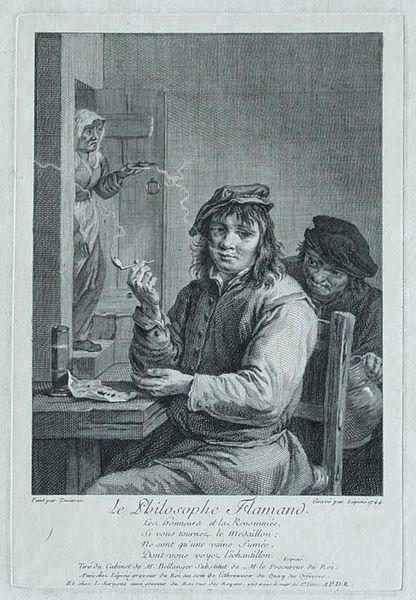
Titel: Le philosophe flamand
Künstler: Bernard Lépicié
Standort: Karlsruhe
Institution: Staatliche Kunsthalle Karlsruhe
Schlagwörter: chair, chandelier, hat, men, people, white, women, black, france, gray, grey, hair, interior, lady, nose, old, painting, portrait, room, sit, sitting, table, wall, woman, looking, maid, old woman, picture, print, servant, pot, wooden, hand, wood, smoke, smoker, food, man, background, boy, eyes, drawing, paper, black and white, cap, mouth, scarf, buttons, hats, illustration, french, desk, jacket, writing, door, letter, reading, clothes, vest, art, artist, thinking, engraving, pencil, read, lines, cloth, candle, cup, mug, greyscale, cigarette, drunk, hotel, smoking, dish, plate, jug, pitcher, drink, bar, philosophy, poster, boys, text, words, time, philosopher, inn, chiar, cafe, inside, post, pipe, grayscale, workshop, ad, pub, card, medival, vintage, serving, smke, theif, cook, le, engrave, handle, diner, ud, philosofy, philosophe, aids, sulpher, spoon, wood chair, pholosopher, cookee, le bilosophe flamand, flamand, bilosophe, water jug, disgust, peipe